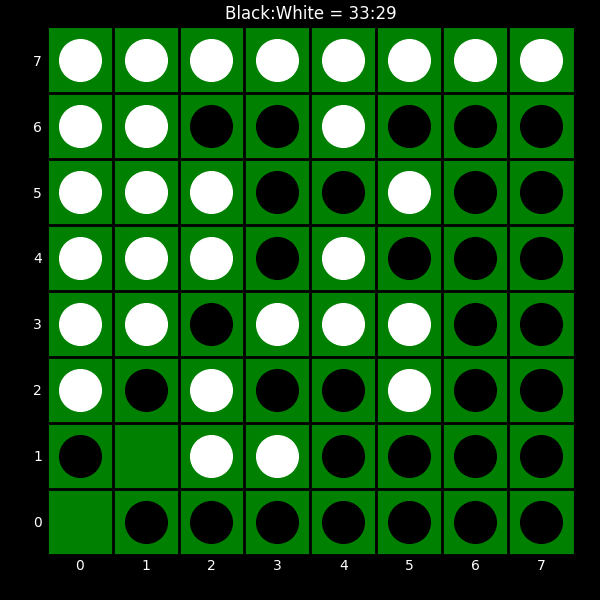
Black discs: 33
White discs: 29